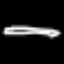
Label: pencil